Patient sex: M
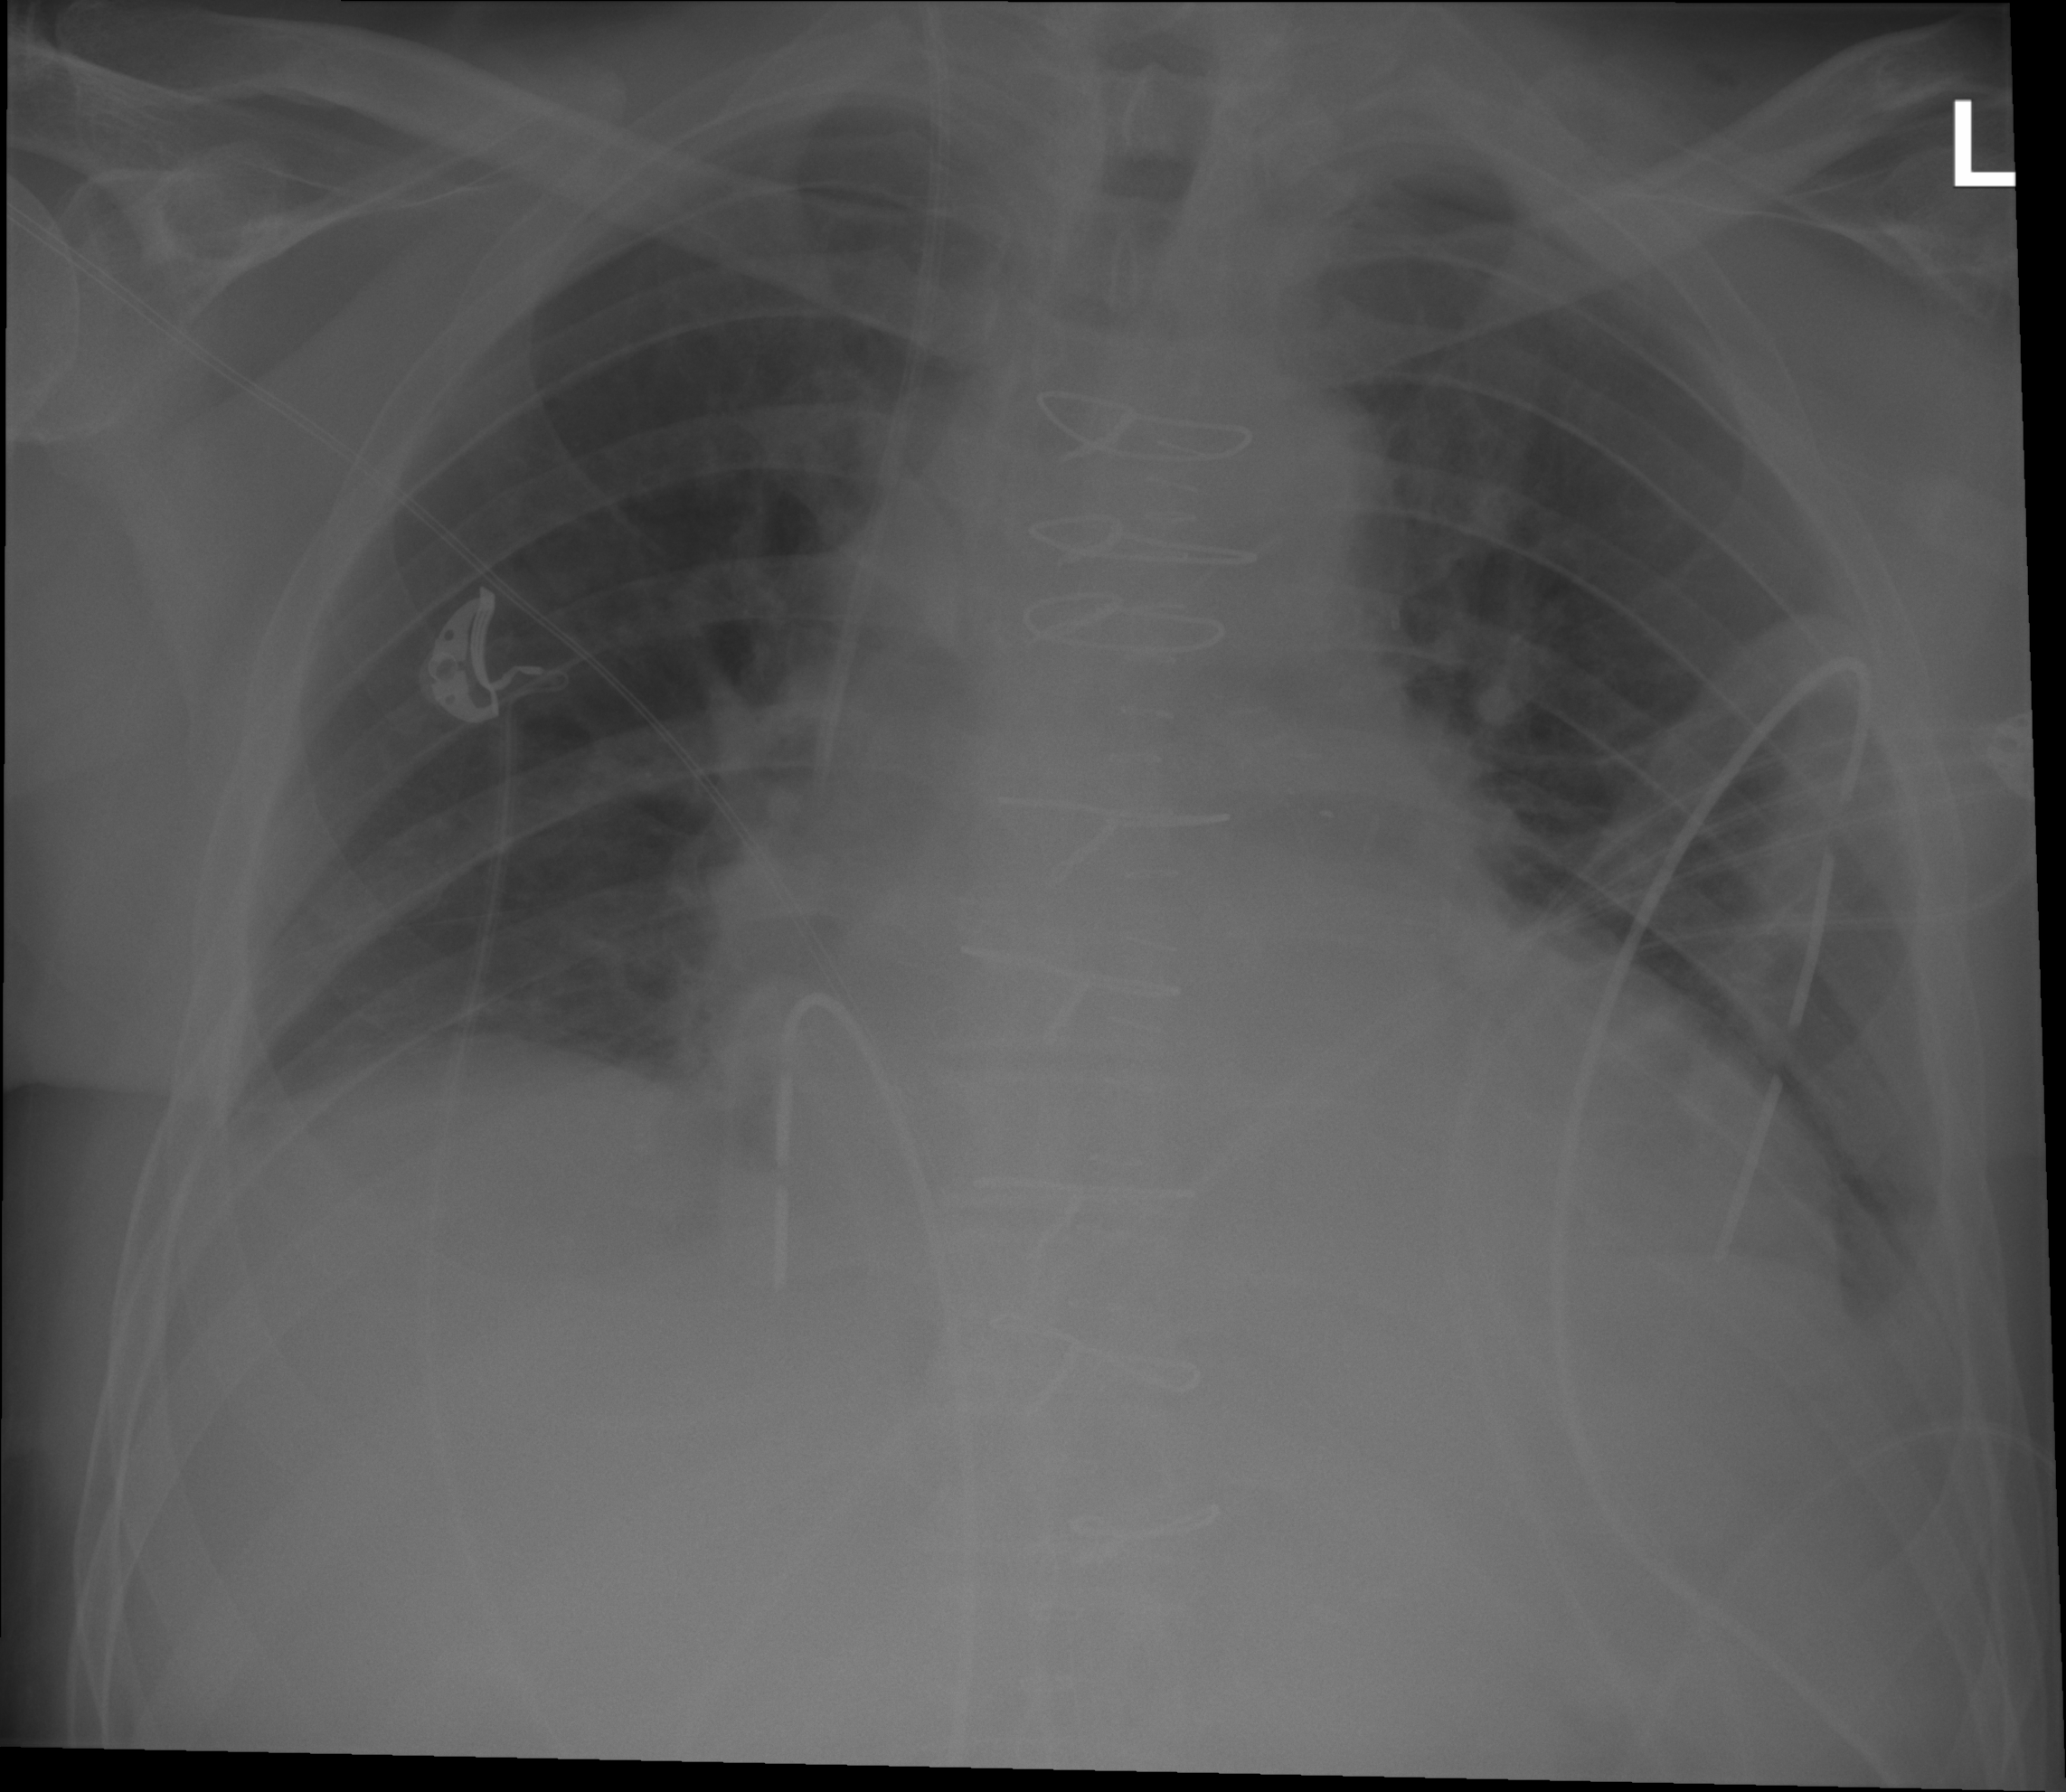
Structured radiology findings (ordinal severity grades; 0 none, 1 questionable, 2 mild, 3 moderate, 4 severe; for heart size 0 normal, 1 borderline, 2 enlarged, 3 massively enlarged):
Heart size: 2
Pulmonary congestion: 1
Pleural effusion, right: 2
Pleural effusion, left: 2
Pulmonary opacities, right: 0
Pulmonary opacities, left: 0
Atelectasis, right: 2
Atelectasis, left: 2